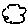
Label: cloud